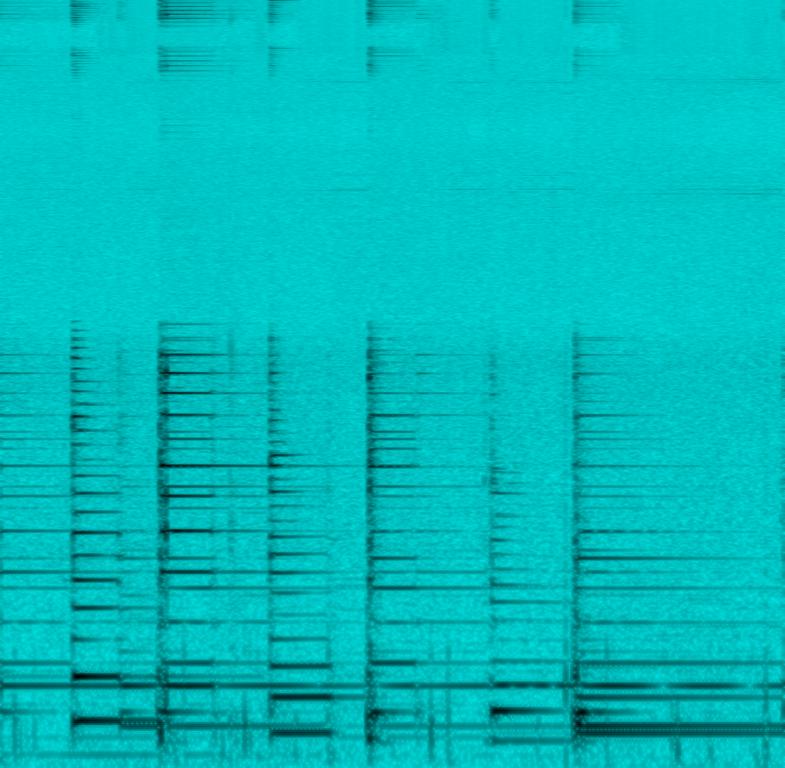
This music is a high spirited acoustic guitar instrumental. The tempo is fast and the music is lively, spirited, Vibrant and vivacious with static and the sound of tapping. This music is a country style acoustic melody.